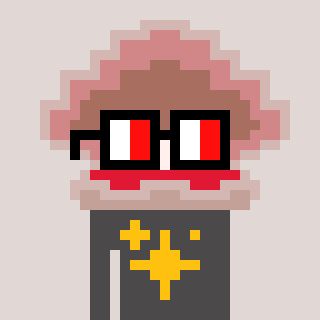
a pixel art character with square glasses with black frames and red eyes, a oyster-shaped head and a grayscale-colored body on a warm background